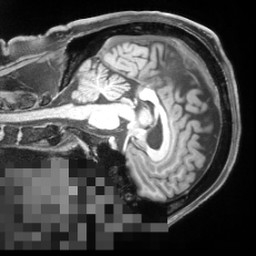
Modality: T1w
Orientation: sagittal
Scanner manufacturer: siemens
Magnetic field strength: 3 T
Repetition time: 2.55 s